一年级 · 画法几何学
下列图形不是同一类的是 ( $\quad$ )。

$(3)$
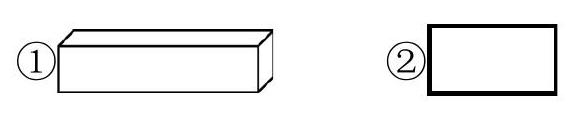
答案: (2)